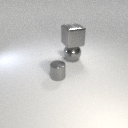
large gray metal cube above large gray metal sphere